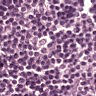
Metastatic tissue present: no